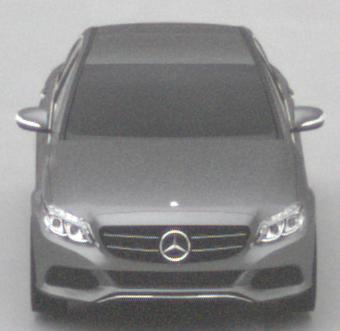
Make: Mercedes-Benz
Model: C 160
Detailed model: C-Class (205) Limousine
Model produced from: 2015/04
Model produced until: 2018/04
Doors: 4
Color: gray
Road condition: wet road
Daytime: midday
Contrast: low contrast